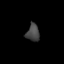
Tissue: lung
Cell type: Epithelial cells
Senescence score: 0.2125
Nuclear area (px): 224
Mean DAPI intensity: 67.594